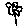
Label: flower